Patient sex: F
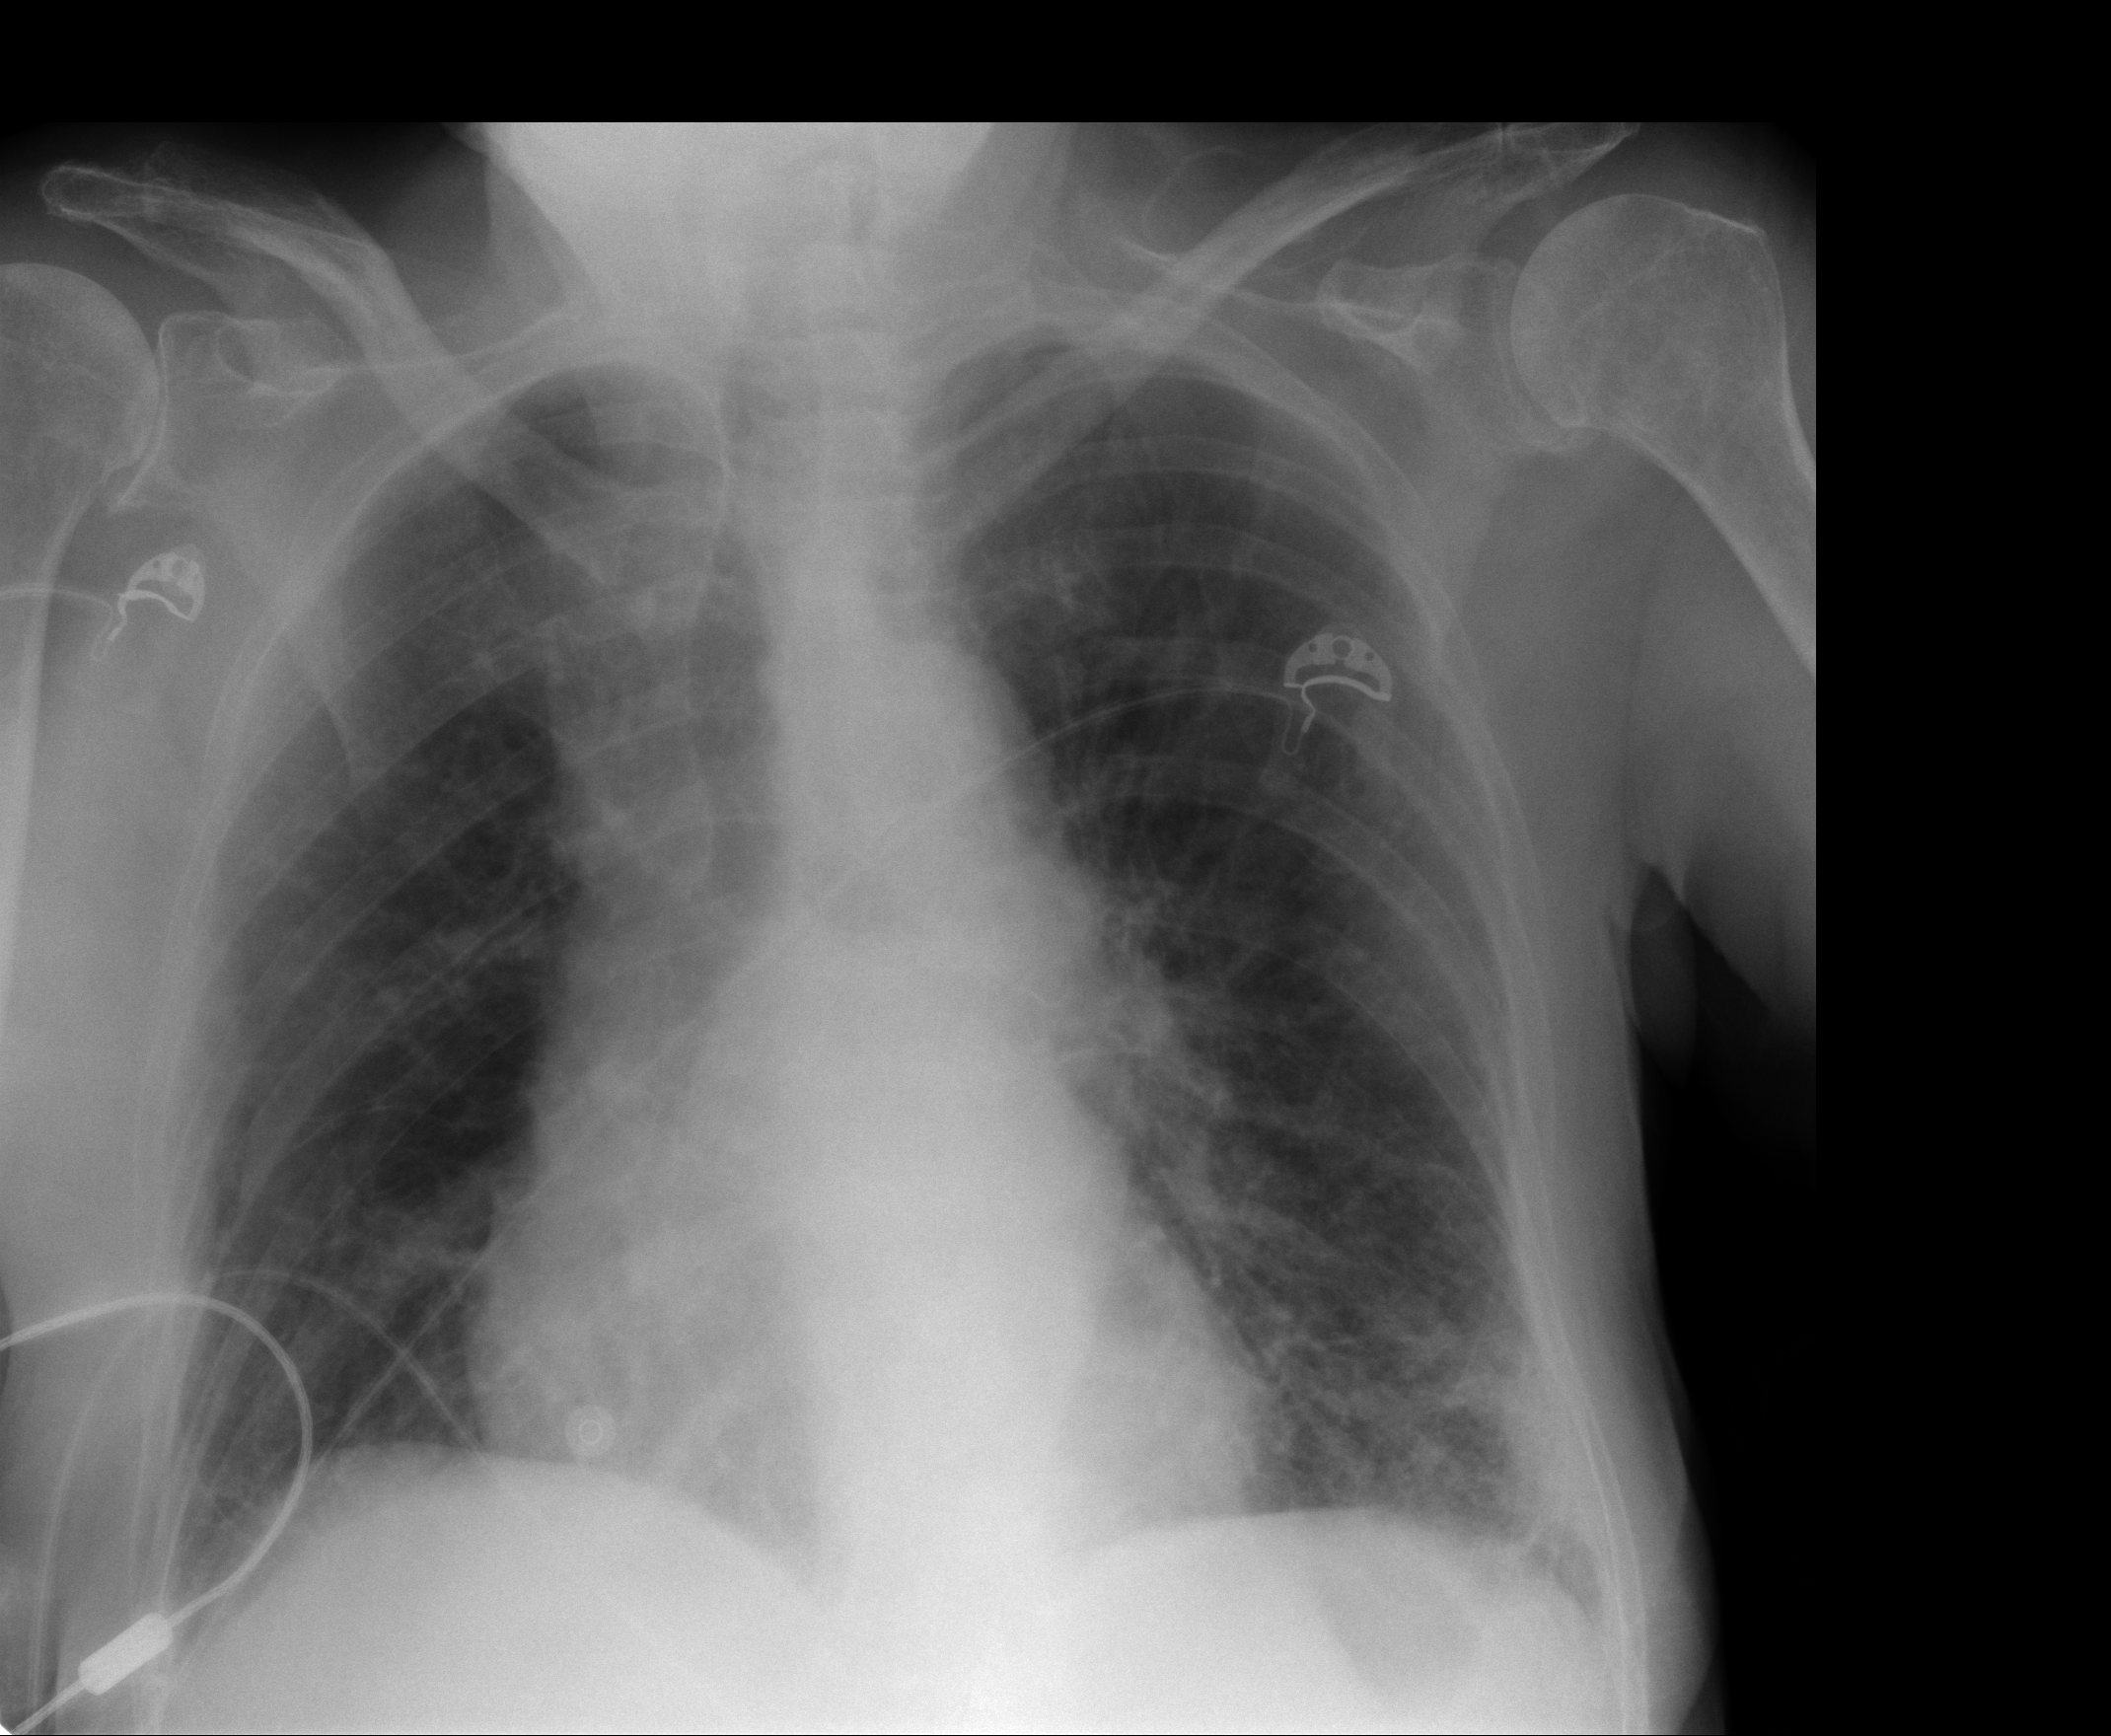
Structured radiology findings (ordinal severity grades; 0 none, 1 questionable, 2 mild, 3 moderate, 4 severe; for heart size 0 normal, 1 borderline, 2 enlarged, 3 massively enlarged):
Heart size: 0
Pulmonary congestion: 0
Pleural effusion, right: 0
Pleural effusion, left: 0
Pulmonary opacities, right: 0
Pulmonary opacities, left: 0
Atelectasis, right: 0
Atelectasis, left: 2